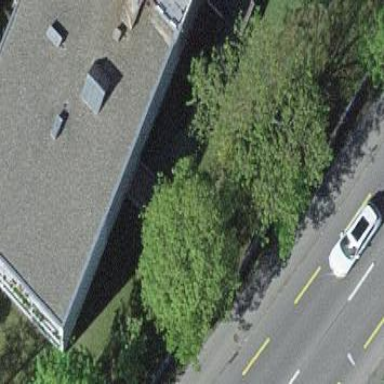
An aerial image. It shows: Residential building with flat roof.